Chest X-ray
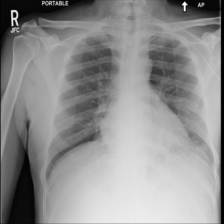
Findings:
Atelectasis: negative
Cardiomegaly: negative
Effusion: negative
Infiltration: negative
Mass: negative
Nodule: negative
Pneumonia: negative
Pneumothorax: negative
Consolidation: negative
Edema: negative
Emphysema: negative
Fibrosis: negative
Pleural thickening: negative
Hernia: negative